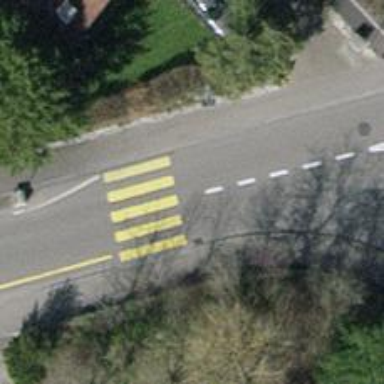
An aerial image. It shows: Zebra crossing on the road.